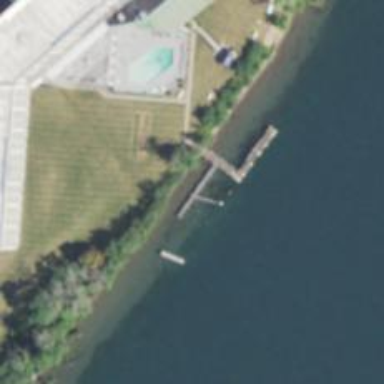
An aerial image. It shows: Man-made pier.